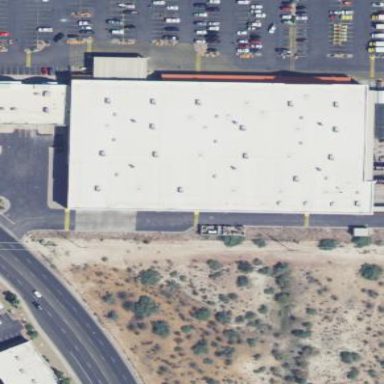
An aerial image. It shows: Retail building.